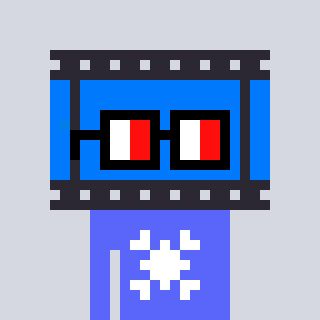
a pixel art character with square glasses with black frames and red eyes, a film strip-shaped head and a purple-colored body on a cool background